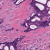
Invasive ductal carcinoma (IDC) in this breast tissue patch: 1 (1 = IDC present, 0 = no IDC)